Question: If your computer is infected, apparently Google will tell you so - as shown in the image below:

According to <URL> article, Google use HTTP headers to work this out. But how do they do it, what sort of headers should we look for?
Thank you!
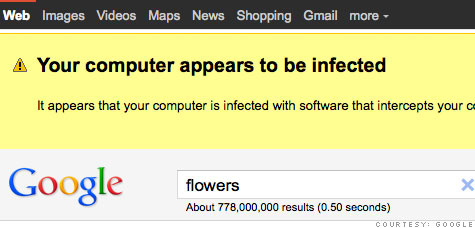
Answer: The <URL> you linked doesn't mention HTTP headers.
A key point in the blog post is this:
> This particular malware causes infected computers to send traffic to Google through a small number of intermediary servers called "proxies."
And this:
> ...taking steps to notify users whose traffic is coming through these proxies...
Google doesn't say much about the proxies, for instance if they were standards-compliant(ish) HTTP proxies or just servers echoing the user requests.
The "unusual" traffic that originated from Google would have been from a small set of IP addresses. No special HTTP headers would be necessary. Google only had to add the warning message to pages being served to the suspect IP addresses. That's it.
The term "signature" in the the <URL> could be detected by some pattern of HTTP headers unique to them. For example the User-Agent or Via headers, or even something more subtle like the ordering or capitalization of headers. I doubt it came to that though, and I don't see much value in speculating, especially two years after the fact.